Question: I am new to databases. And our teacher gave us pretty hard assignment. There are two tables. First table nickname is abilities(of superhero's:) ) and second table name superheros.
We have to select nick of Superhero and his average(medial) range for those who has two abilities?
Image of both tables:

Original here: <URL>
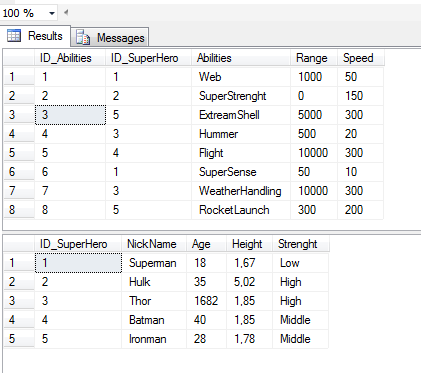
Answer: You can use 'HAVING' and 'AVG()' for this:
'''
SELECT s.NickName, AVG(a.Range)
FROM abilities a
JOIN superhero s
ON a.ID_SuperHero = s.ID_SuperHero
GROUP BY s.NickName
HAVING COUNT(DISTINCT a.Abilities > 1)
'''